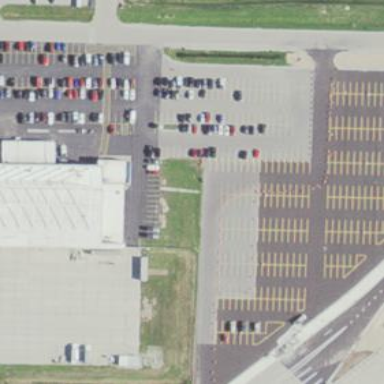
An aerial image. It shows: Parking lot with blue asphalt surface.